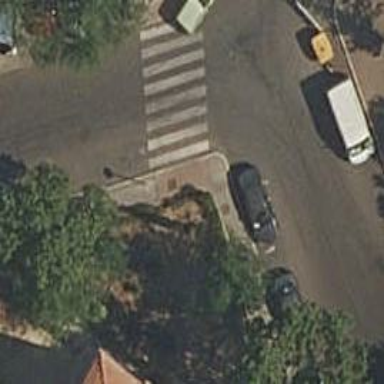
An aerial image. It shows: Sidewalk along the footway.